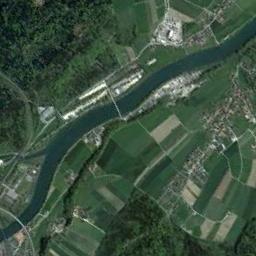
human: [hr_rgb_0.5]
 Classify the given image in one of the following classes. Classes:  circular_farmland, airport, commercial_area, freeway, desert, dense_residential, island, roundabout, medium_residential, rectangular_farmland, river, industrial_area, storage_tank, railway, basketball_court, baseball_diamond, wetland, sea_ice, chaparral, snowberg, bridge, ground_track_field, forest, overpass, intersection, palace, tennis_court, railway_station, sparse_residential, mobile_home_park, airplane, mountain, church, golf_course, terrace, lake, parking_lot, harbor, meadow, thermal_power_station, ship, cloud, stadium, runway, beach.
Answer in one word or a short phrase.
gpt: river